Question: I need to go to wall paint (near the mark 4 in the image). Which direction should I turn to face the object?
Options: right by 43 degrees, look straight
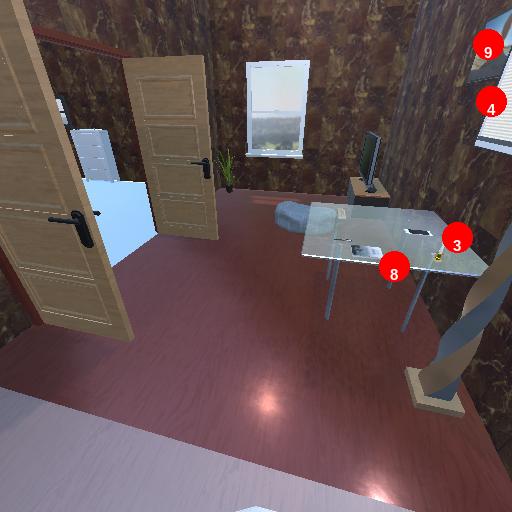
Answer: right by 43 degrees